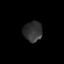
Tissue: prostate
Cell type: T cells
Senescence score: 0.3515
Nuclear area (px): 369
Mean DAPI intensity: 49.71